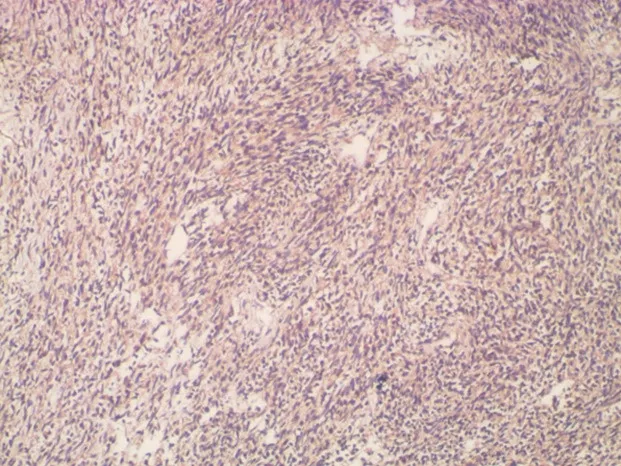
photomicrograph showing strong and diffuse cytoplasmic staining for CD117 (DAB x 100).
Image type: pathology (immunostaining)